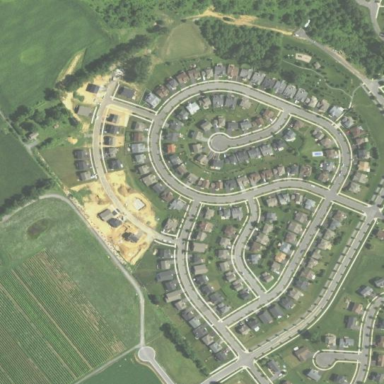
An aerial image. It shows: Residential neighbourhood.